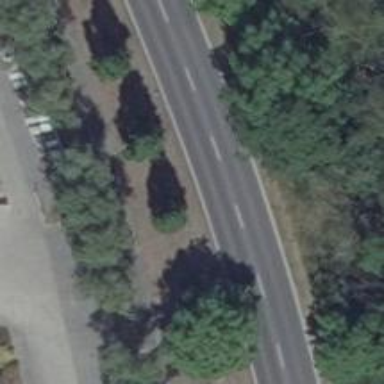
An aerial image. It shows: Primary highway with asphalt surface. There is track cycleway on the left side and sidewalk.